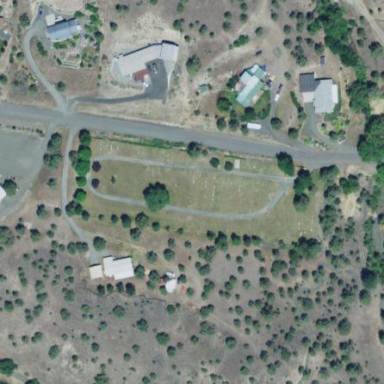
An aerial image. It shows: Cemetery.